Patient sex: M
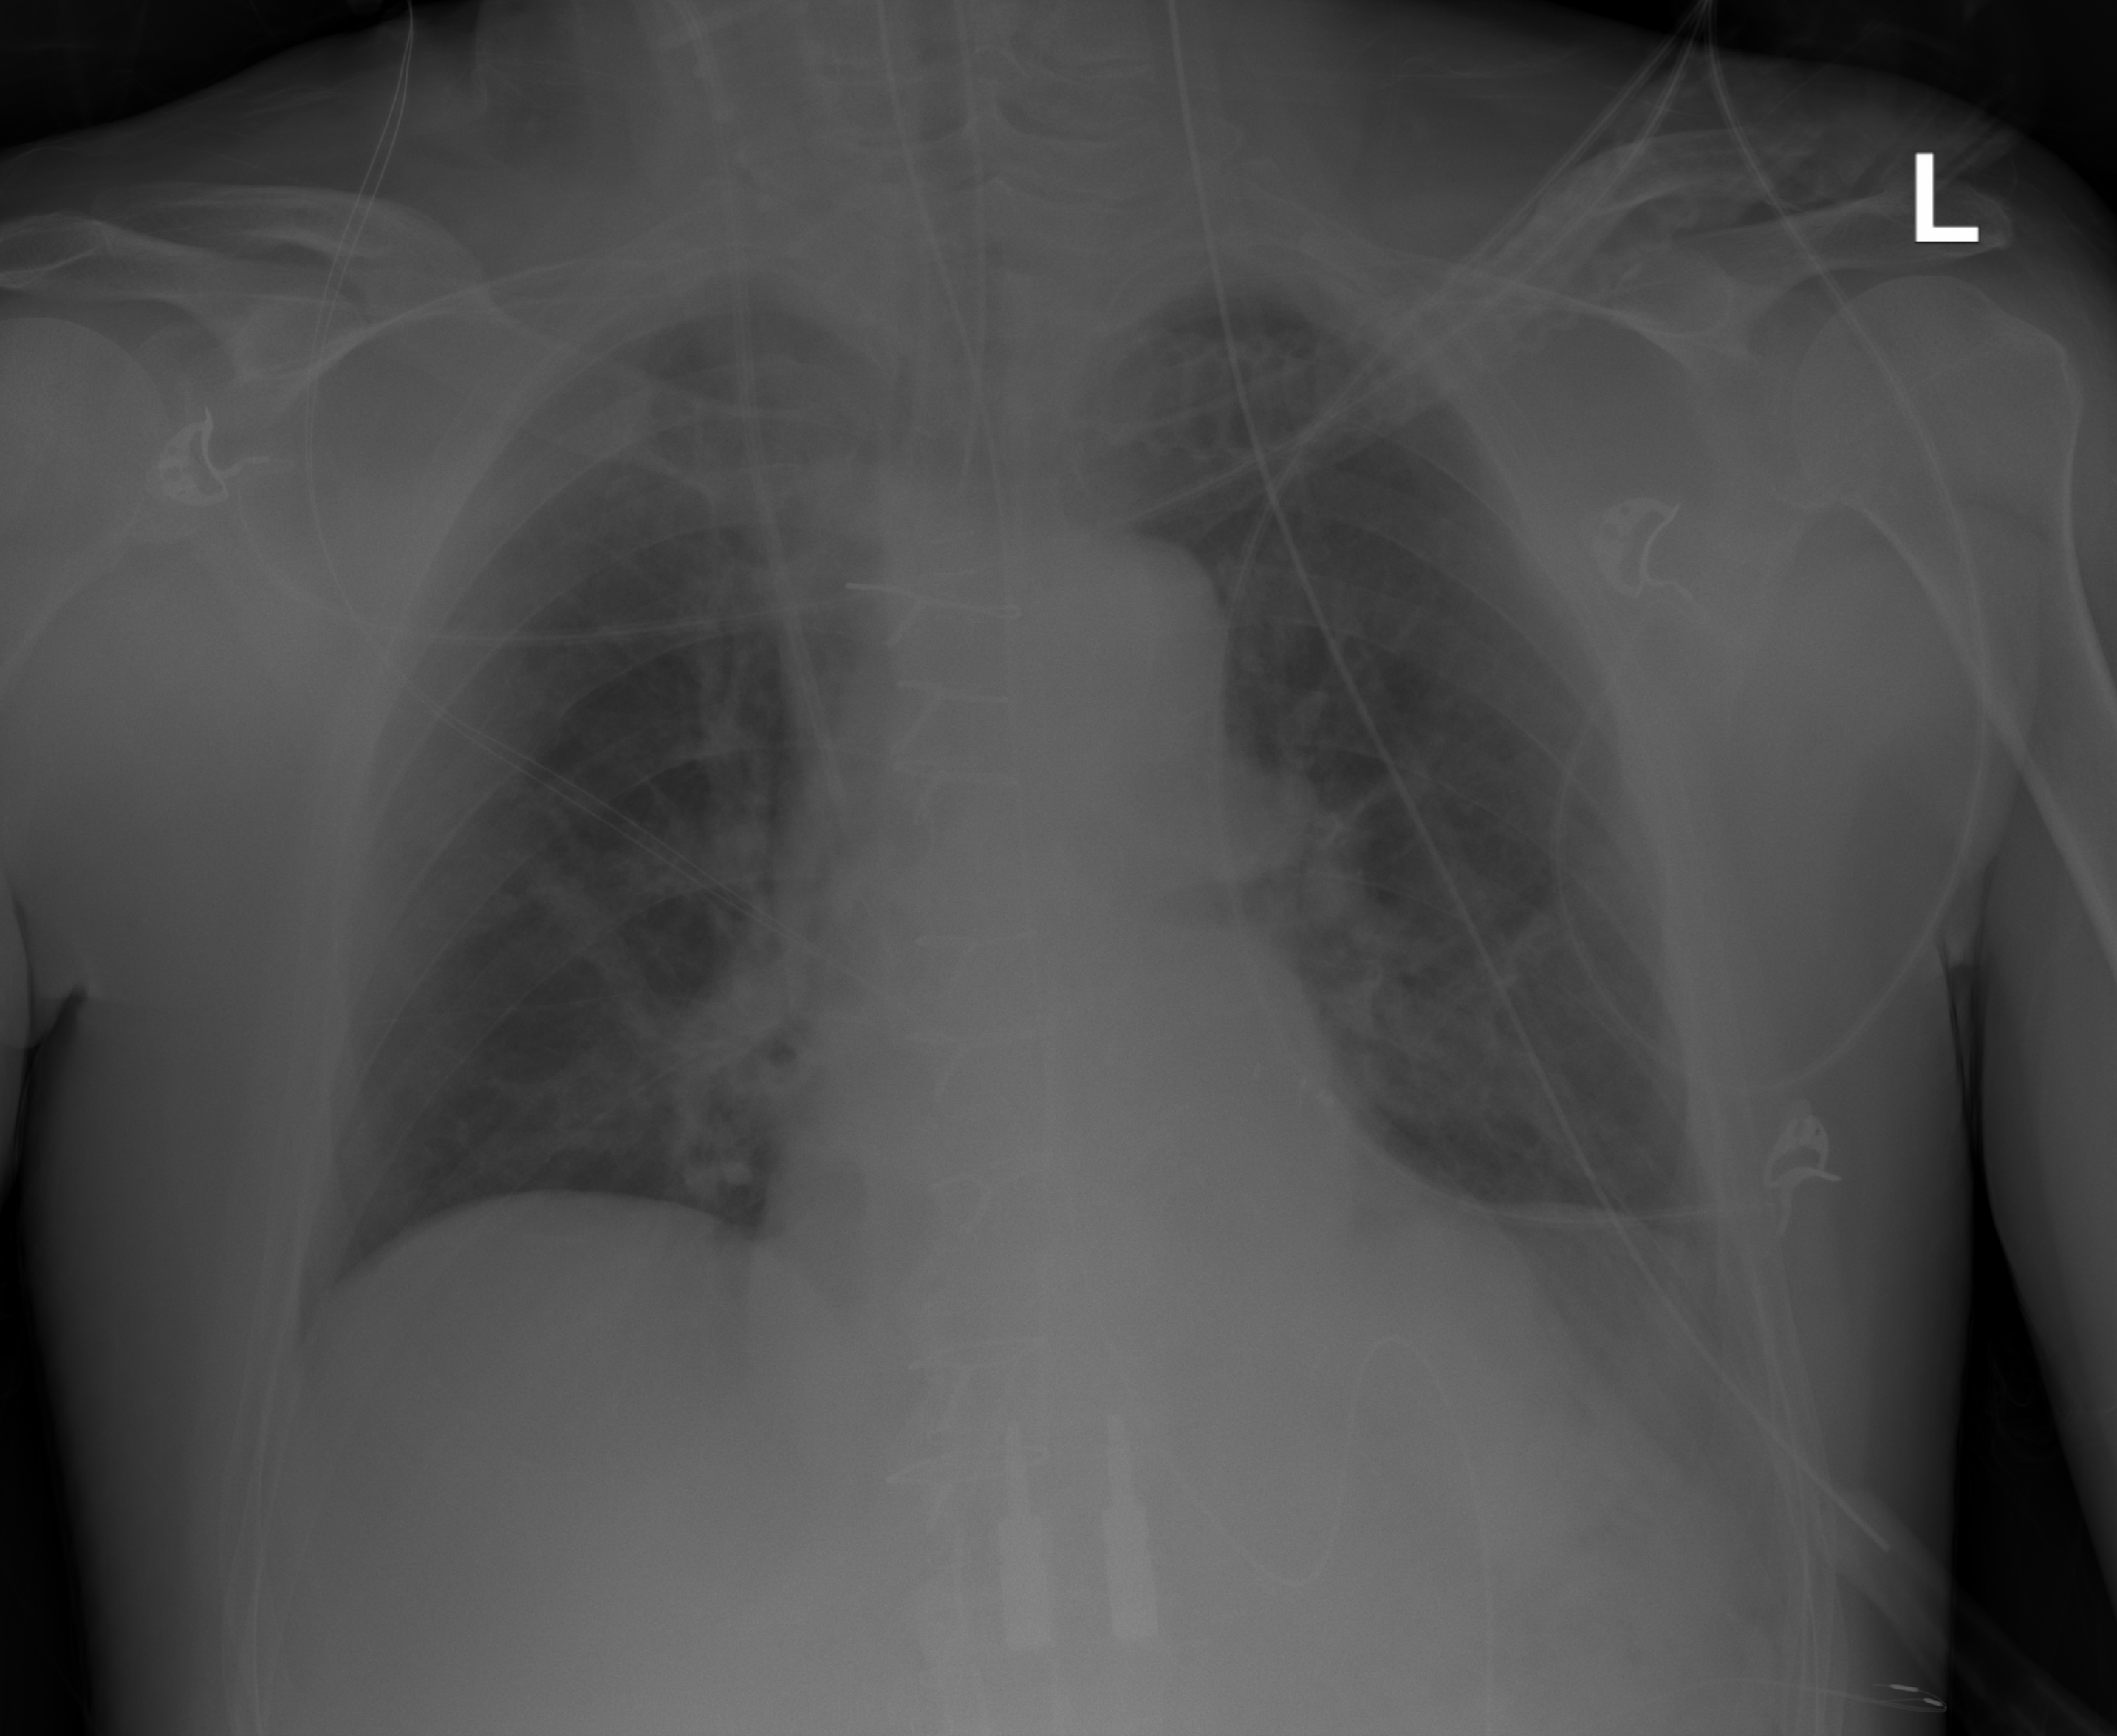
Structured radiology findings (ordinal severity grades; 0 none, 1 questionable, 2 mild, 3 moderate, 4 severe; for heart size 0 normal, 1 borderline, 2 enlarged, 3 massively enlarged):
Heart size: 0
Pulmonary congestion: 2
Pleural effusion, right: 0
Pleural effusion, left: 0
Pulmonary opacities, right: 0
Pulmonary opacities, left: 0
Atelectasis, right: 0
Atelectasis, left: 0